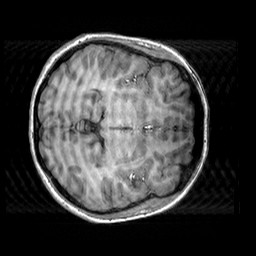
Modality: T1w
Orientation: axial
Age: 19
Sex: female
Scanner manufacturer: siemens
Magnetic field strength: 3 T
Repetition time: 2.3 s
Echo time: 0.00303 s